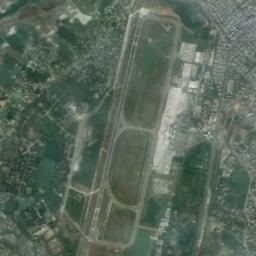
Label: airport